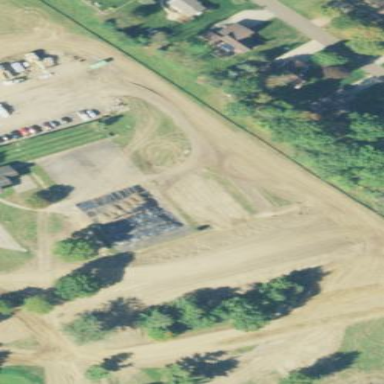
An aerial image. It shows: Designated golf cart path that is service road.